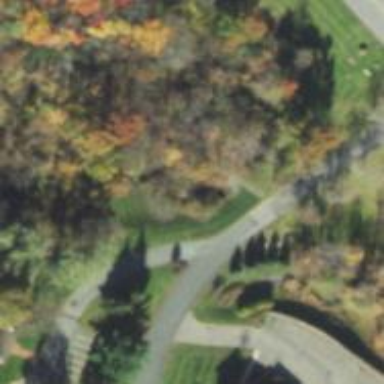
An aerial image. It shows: Culvert tunnel.